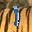
Label: 1